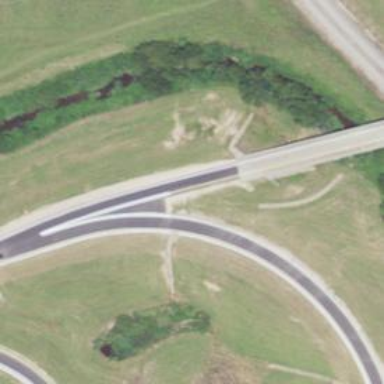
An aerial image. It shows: Trunk link highway.